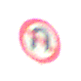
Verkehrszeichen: VerbotWenden
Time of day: Midday
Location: Outdoor (RoadRail)
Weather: PartlyCloudy
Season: NotSpecified
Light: Natural